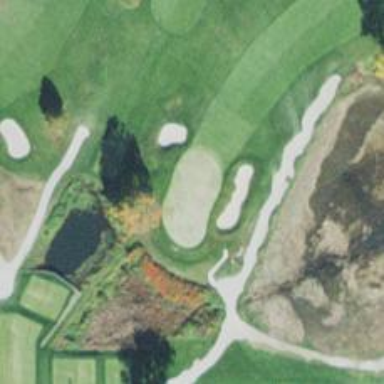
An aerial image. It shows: View of golf hole.